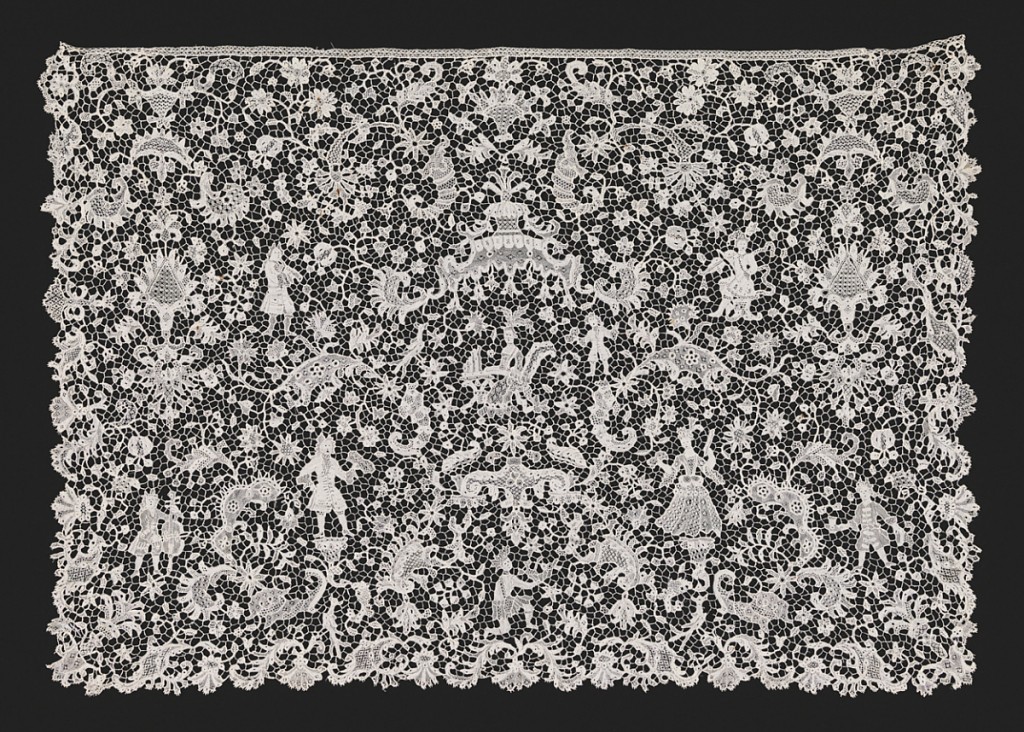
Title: Cravat end
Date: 1695–99
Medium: linen Technique: needle lace Label: Linen needle lace
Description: Cravat end with many figures engaged in musical pursuits, including a woman playing the organetto or portative, a man playing the cello, a man playing the recorder or flute, and several men and women singing. Surrounded by foliage and rocaille decoration.